Aerial crown-view tile of a tropical tree (Barro Colorado Island, Panama), acquired 20241112:
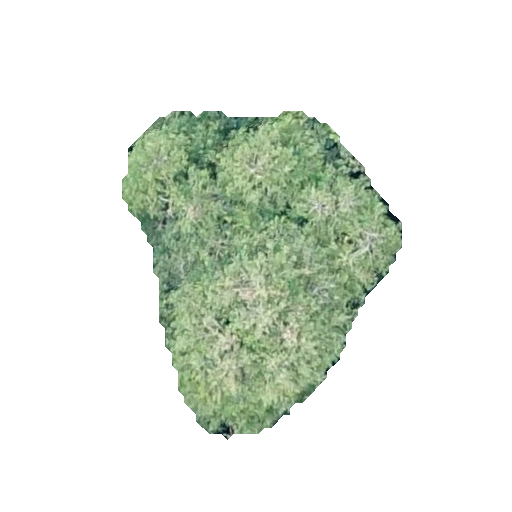
Species: Quararibea stenophylla
GBIF accepted scientific name: Quararibea stenophylla
Crown area: 96.416 m²